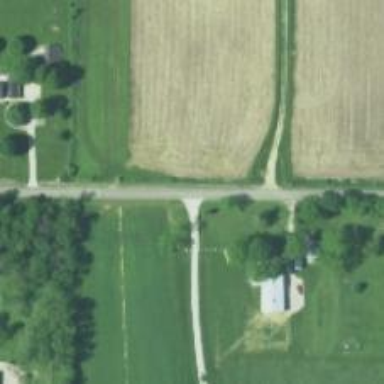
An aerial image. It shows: Unclassified road.